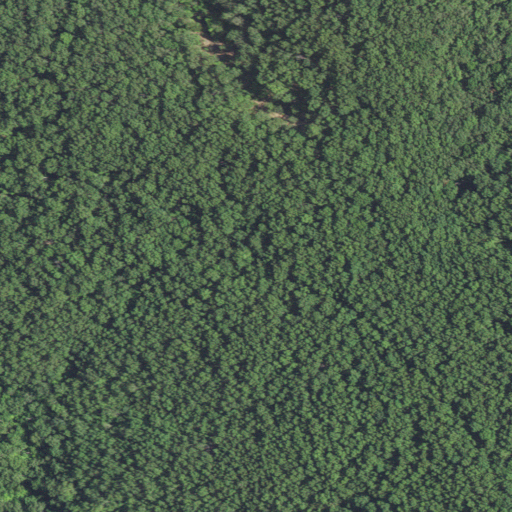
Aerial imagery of ridge(s) in Missouri named Shinpaugh Ridge containing only deciduous forest